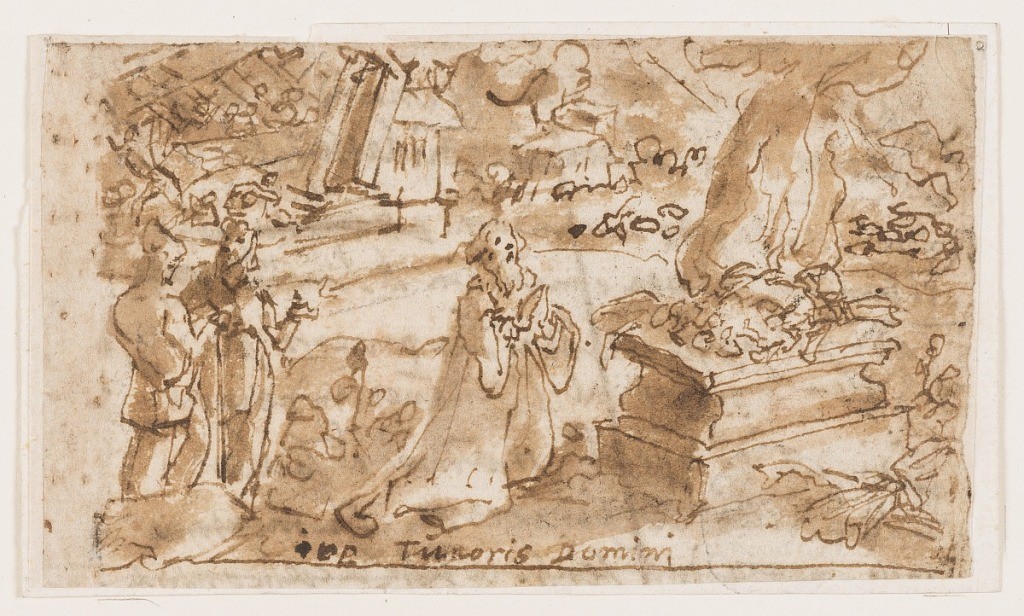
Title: The Spirit of the Fear of the Lord
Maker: Jan van der Straet, called Stradanus, Flemish, 1523–1605
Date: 1595 or before
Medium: Recto: pen and brown ink, brush and brown wash, over black chalk on laid paper Verso: pen and brown ink on laid paper
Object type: Drawing
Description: Recto: Job kneels at center within a landscape, praying before an altar upon which a sacrifice burns. At left two male figures appear in conversation.
Verso: Italian inscription